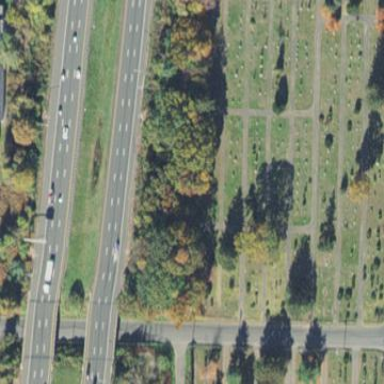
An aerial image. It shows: Private cemetery known as grave yard. It is designated as cemetery in the land use category.